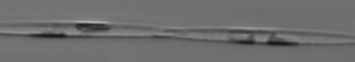
Label: Pseudo-nitzschia